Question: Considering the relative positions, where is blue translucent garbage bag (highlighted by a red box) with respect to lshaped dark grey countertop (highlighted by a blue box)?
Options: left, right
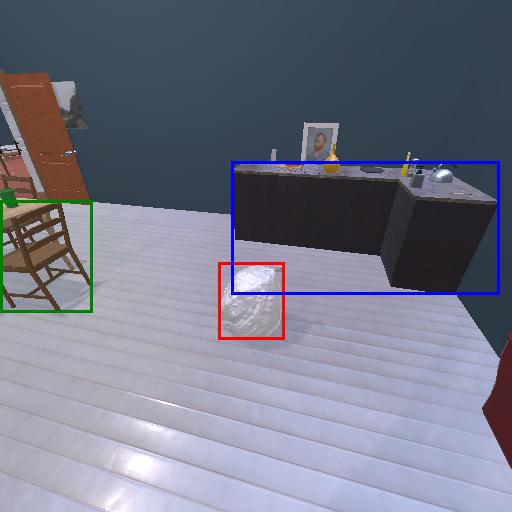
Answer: left